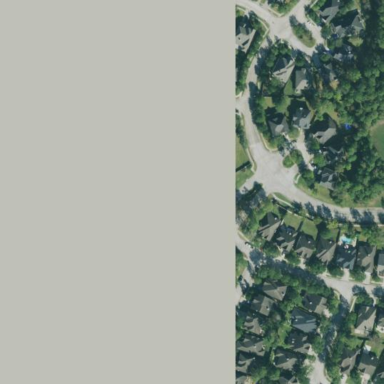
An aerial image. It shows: Residential neighbourhood.